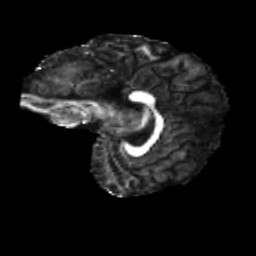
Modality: FA
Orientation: sagittal
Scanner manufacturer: siemens
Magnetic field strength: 3 T
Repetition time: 4 s
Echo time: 0.0594 s